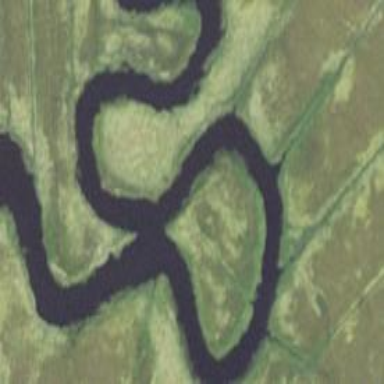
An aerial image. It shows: Marsh wetland.